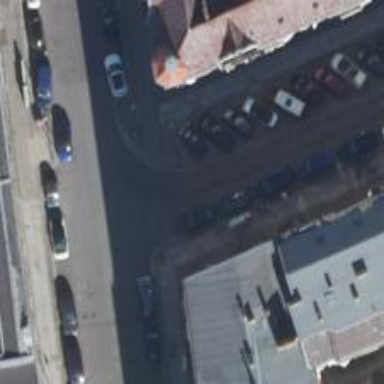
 with parallel parking on the left side."